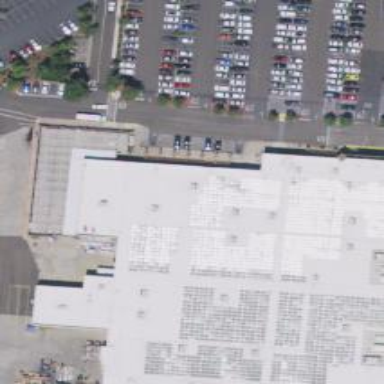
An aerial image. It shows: Commercial building housing supermarket.